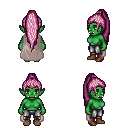
a pixel art fantasy rpg character, female body template, orc, green skin, gray cape, metal pants, pink extra-long topknot hairstyle, brown shoes, four views (front, back, left, right), 2x2 character sprite sheet, small pixel art, hard edges, no anti-aliasing